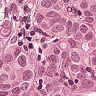
Metastatic tissue present: yes